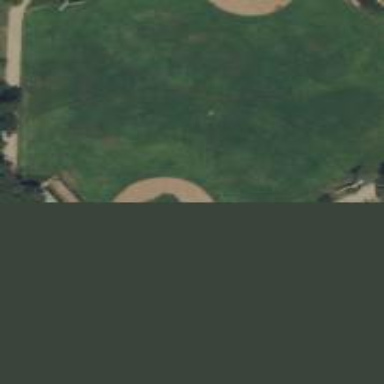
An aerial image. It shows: Baseball pitch for leisure land activities.